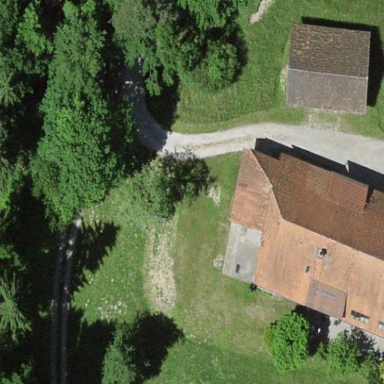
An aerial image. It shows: Farm building.